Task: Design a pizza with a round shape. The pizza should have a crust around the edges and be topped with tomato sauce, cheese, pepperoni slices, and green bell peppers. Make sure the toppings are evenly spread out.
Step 216:
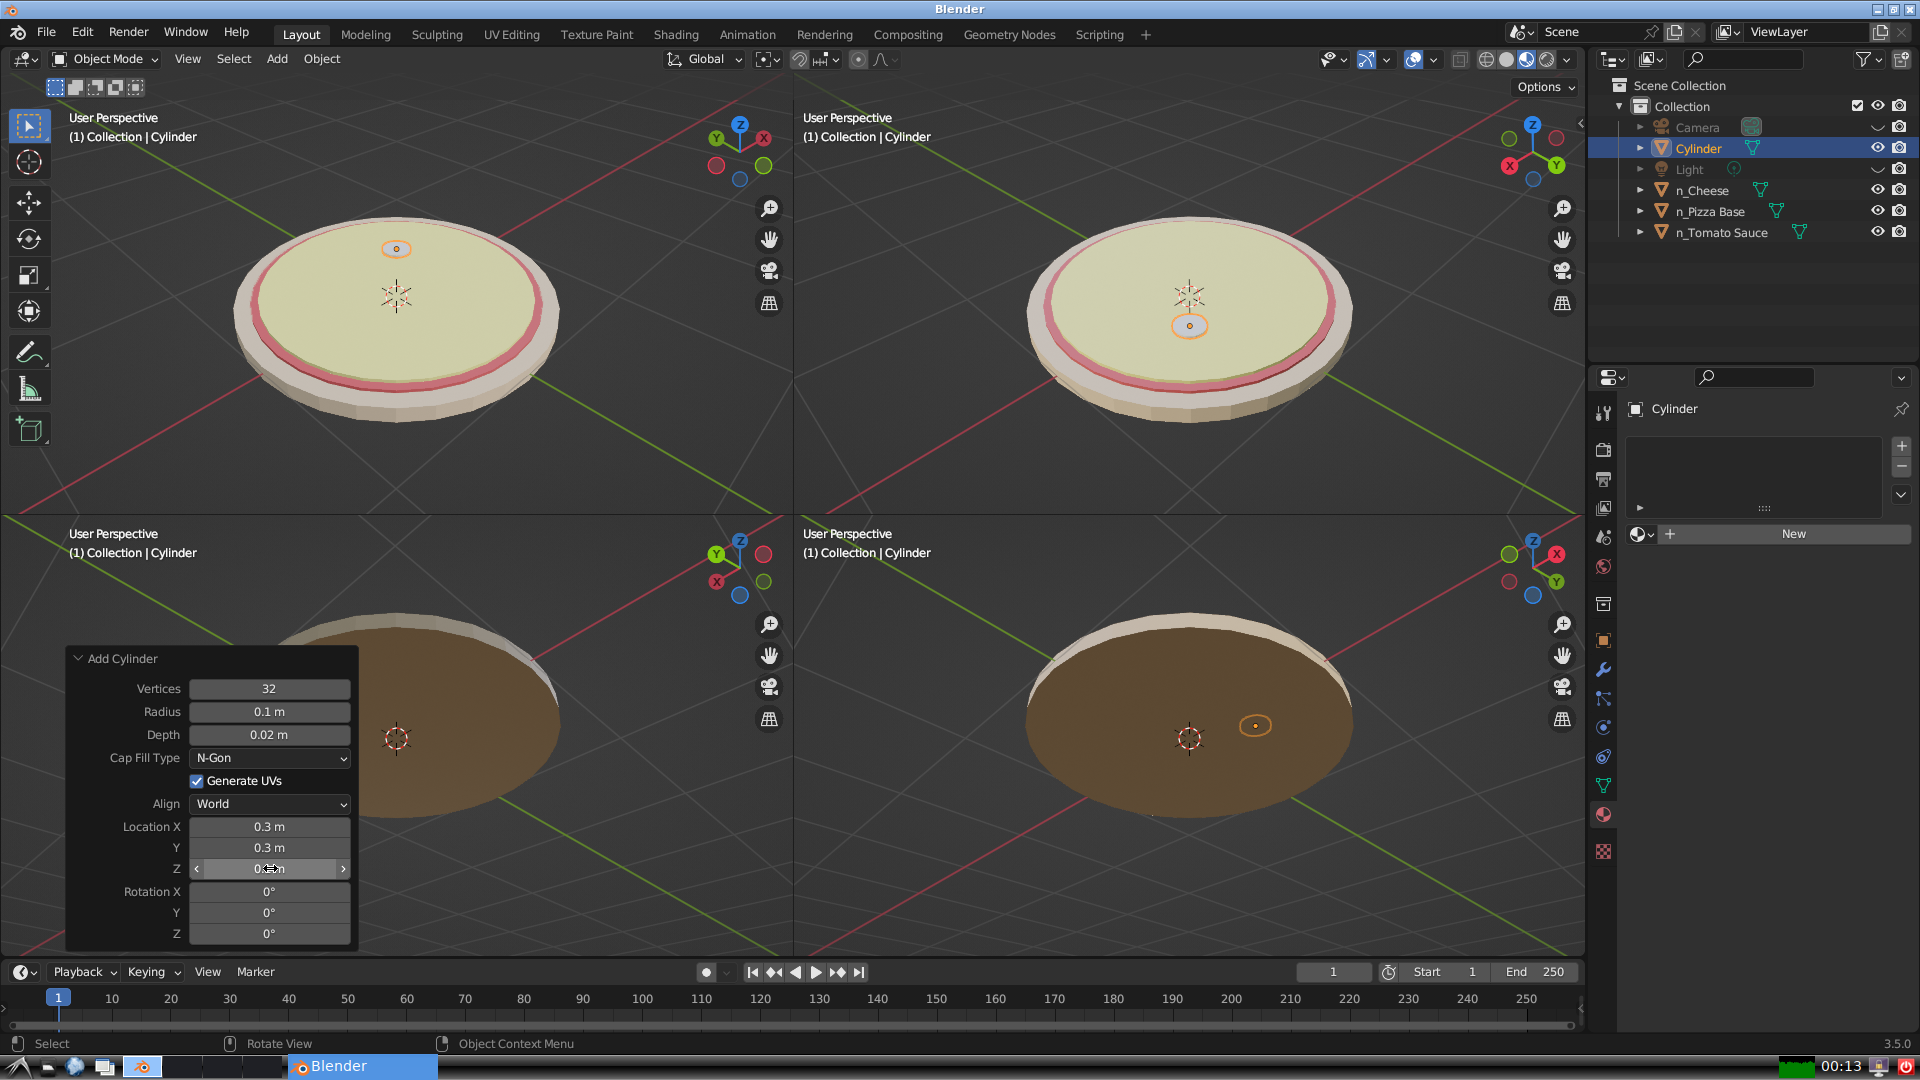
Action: {"mouse_move": [960, 540]}